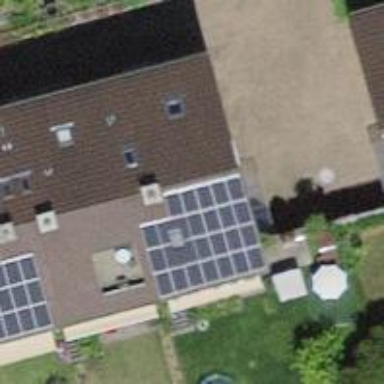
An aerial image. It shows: Solar power generator with photovoltaic panels.